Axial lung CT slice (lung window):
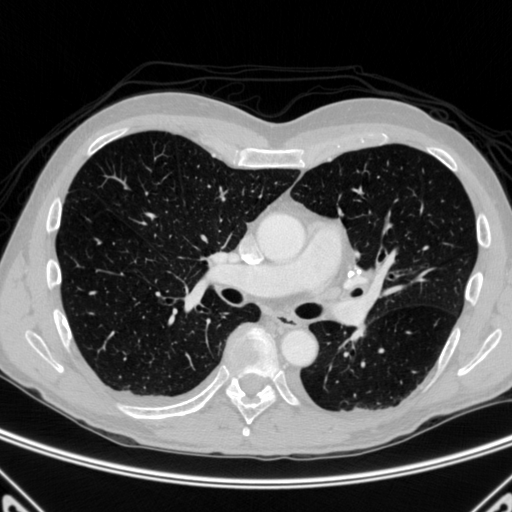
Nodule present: no